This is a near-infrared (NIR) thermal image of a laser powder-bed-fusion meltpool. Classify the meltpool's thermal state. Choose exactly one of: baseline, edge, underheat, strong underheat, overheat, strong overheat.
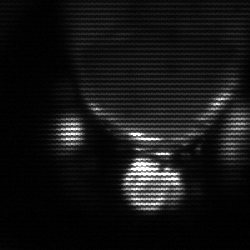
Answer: baseline